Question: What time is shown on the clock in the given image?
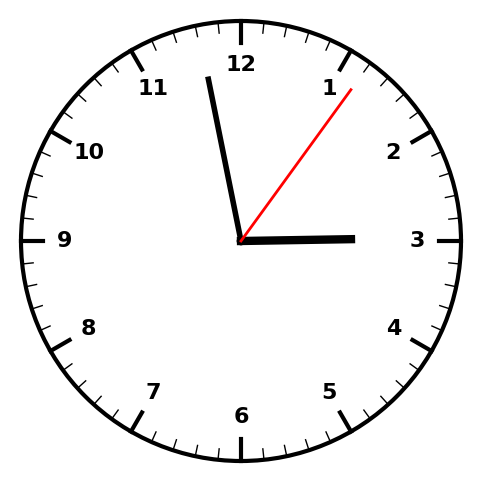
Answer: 02:58:06